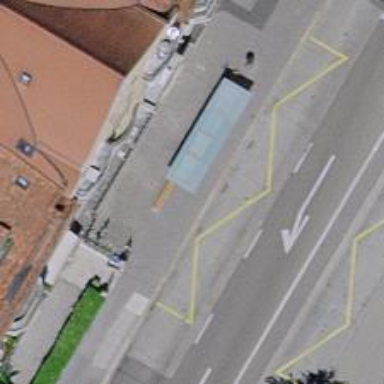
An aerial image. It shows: Bus stop with sheltered platform for public transport.